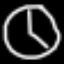
Label: clock